Interaction volume radius: 5 \u00c5
Interaction volume height: 15 \u00c5
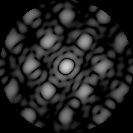
Disorder parameter: 0.3696